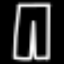
Label: pants